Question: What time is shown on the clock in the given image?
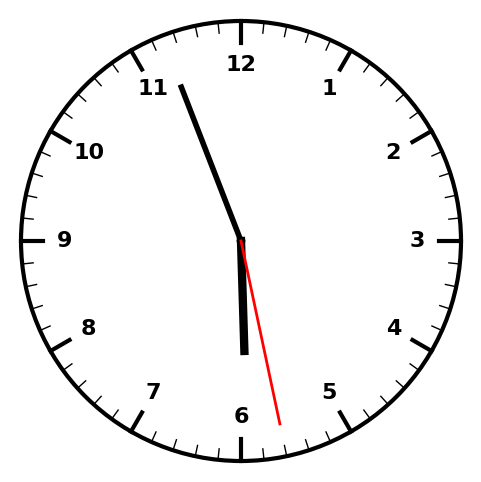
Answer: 05:56:28